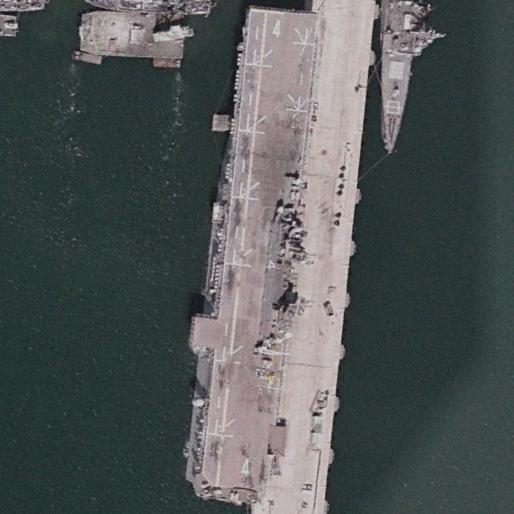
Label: assault